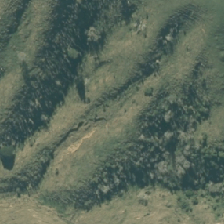
Land cover: grose_broom